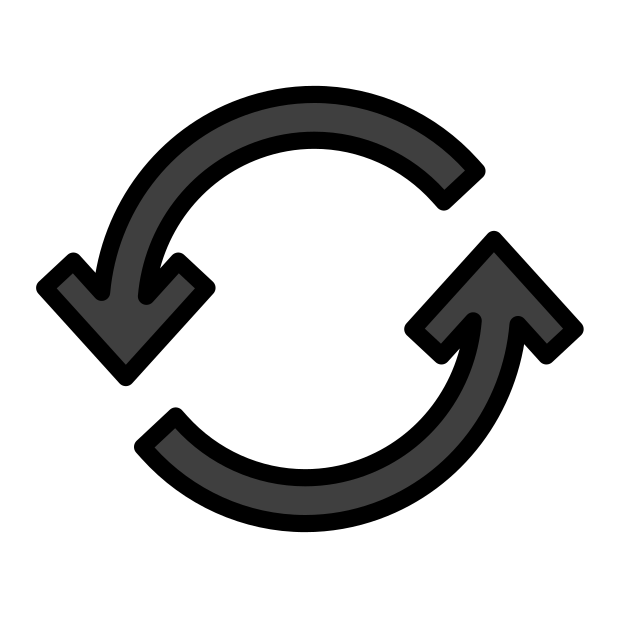
counterclockwise arrows button